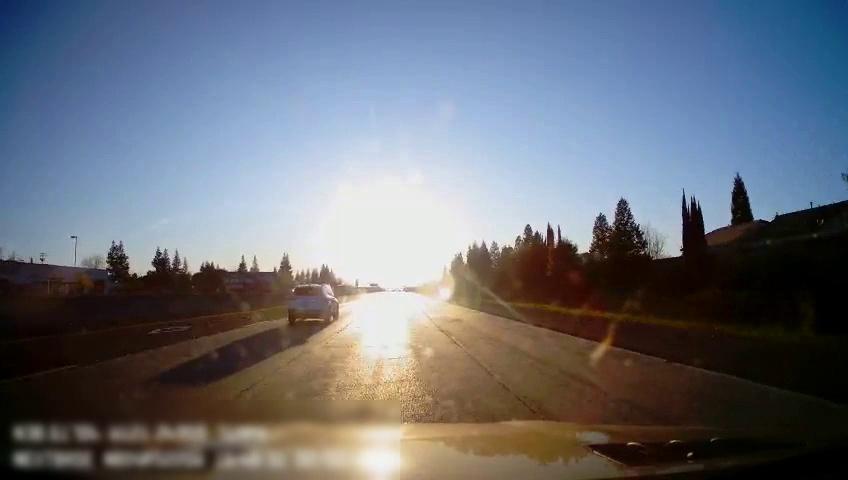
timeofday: Day
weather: Sunny
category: Drivable Space
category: Vehicles | SUV
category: Lanes | Alternate Lane
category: Lanes | Alternate Lane
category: Lanes | Current Lane
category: Lanes | Alternate Lane